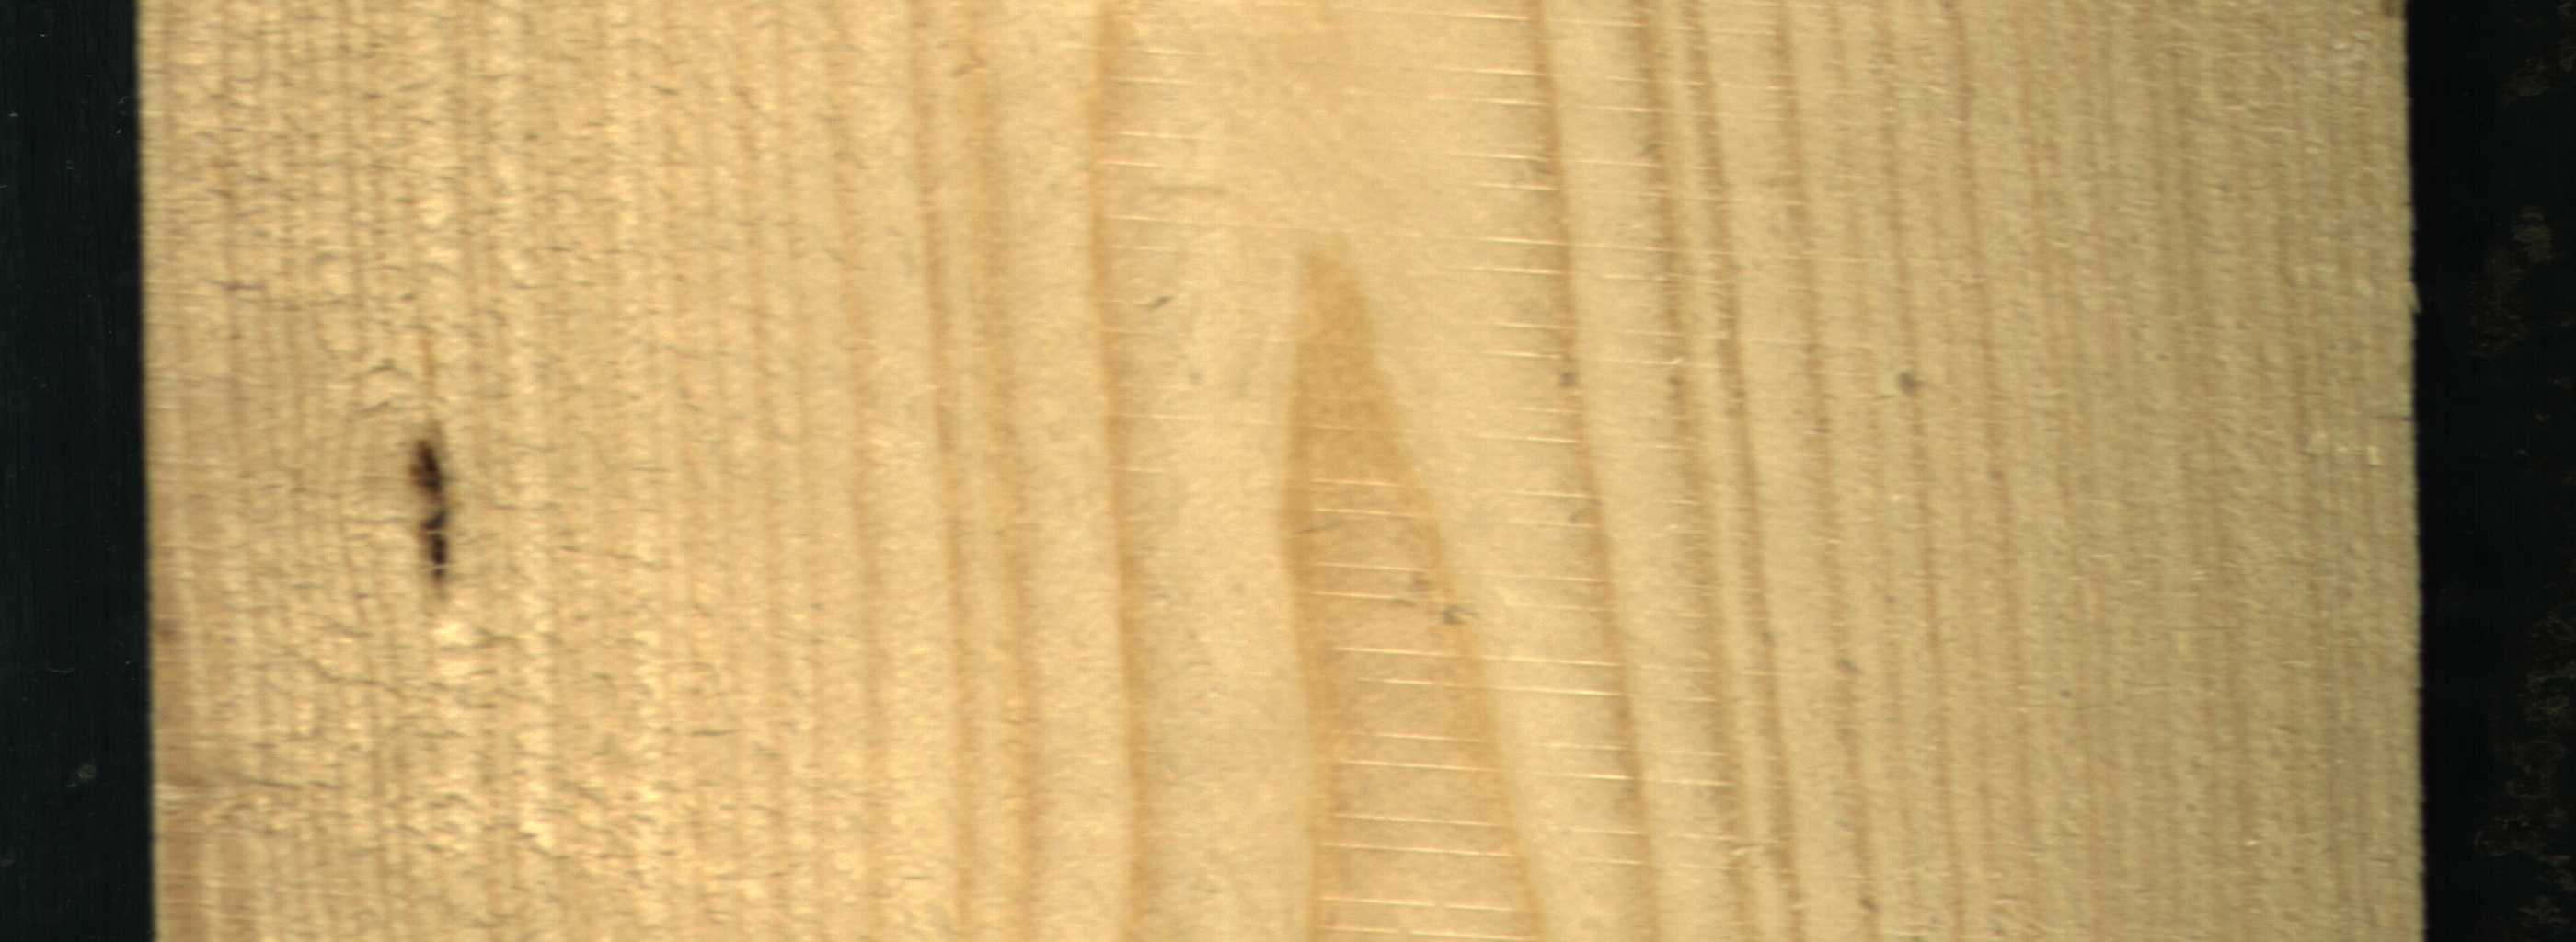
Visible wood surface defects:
resin